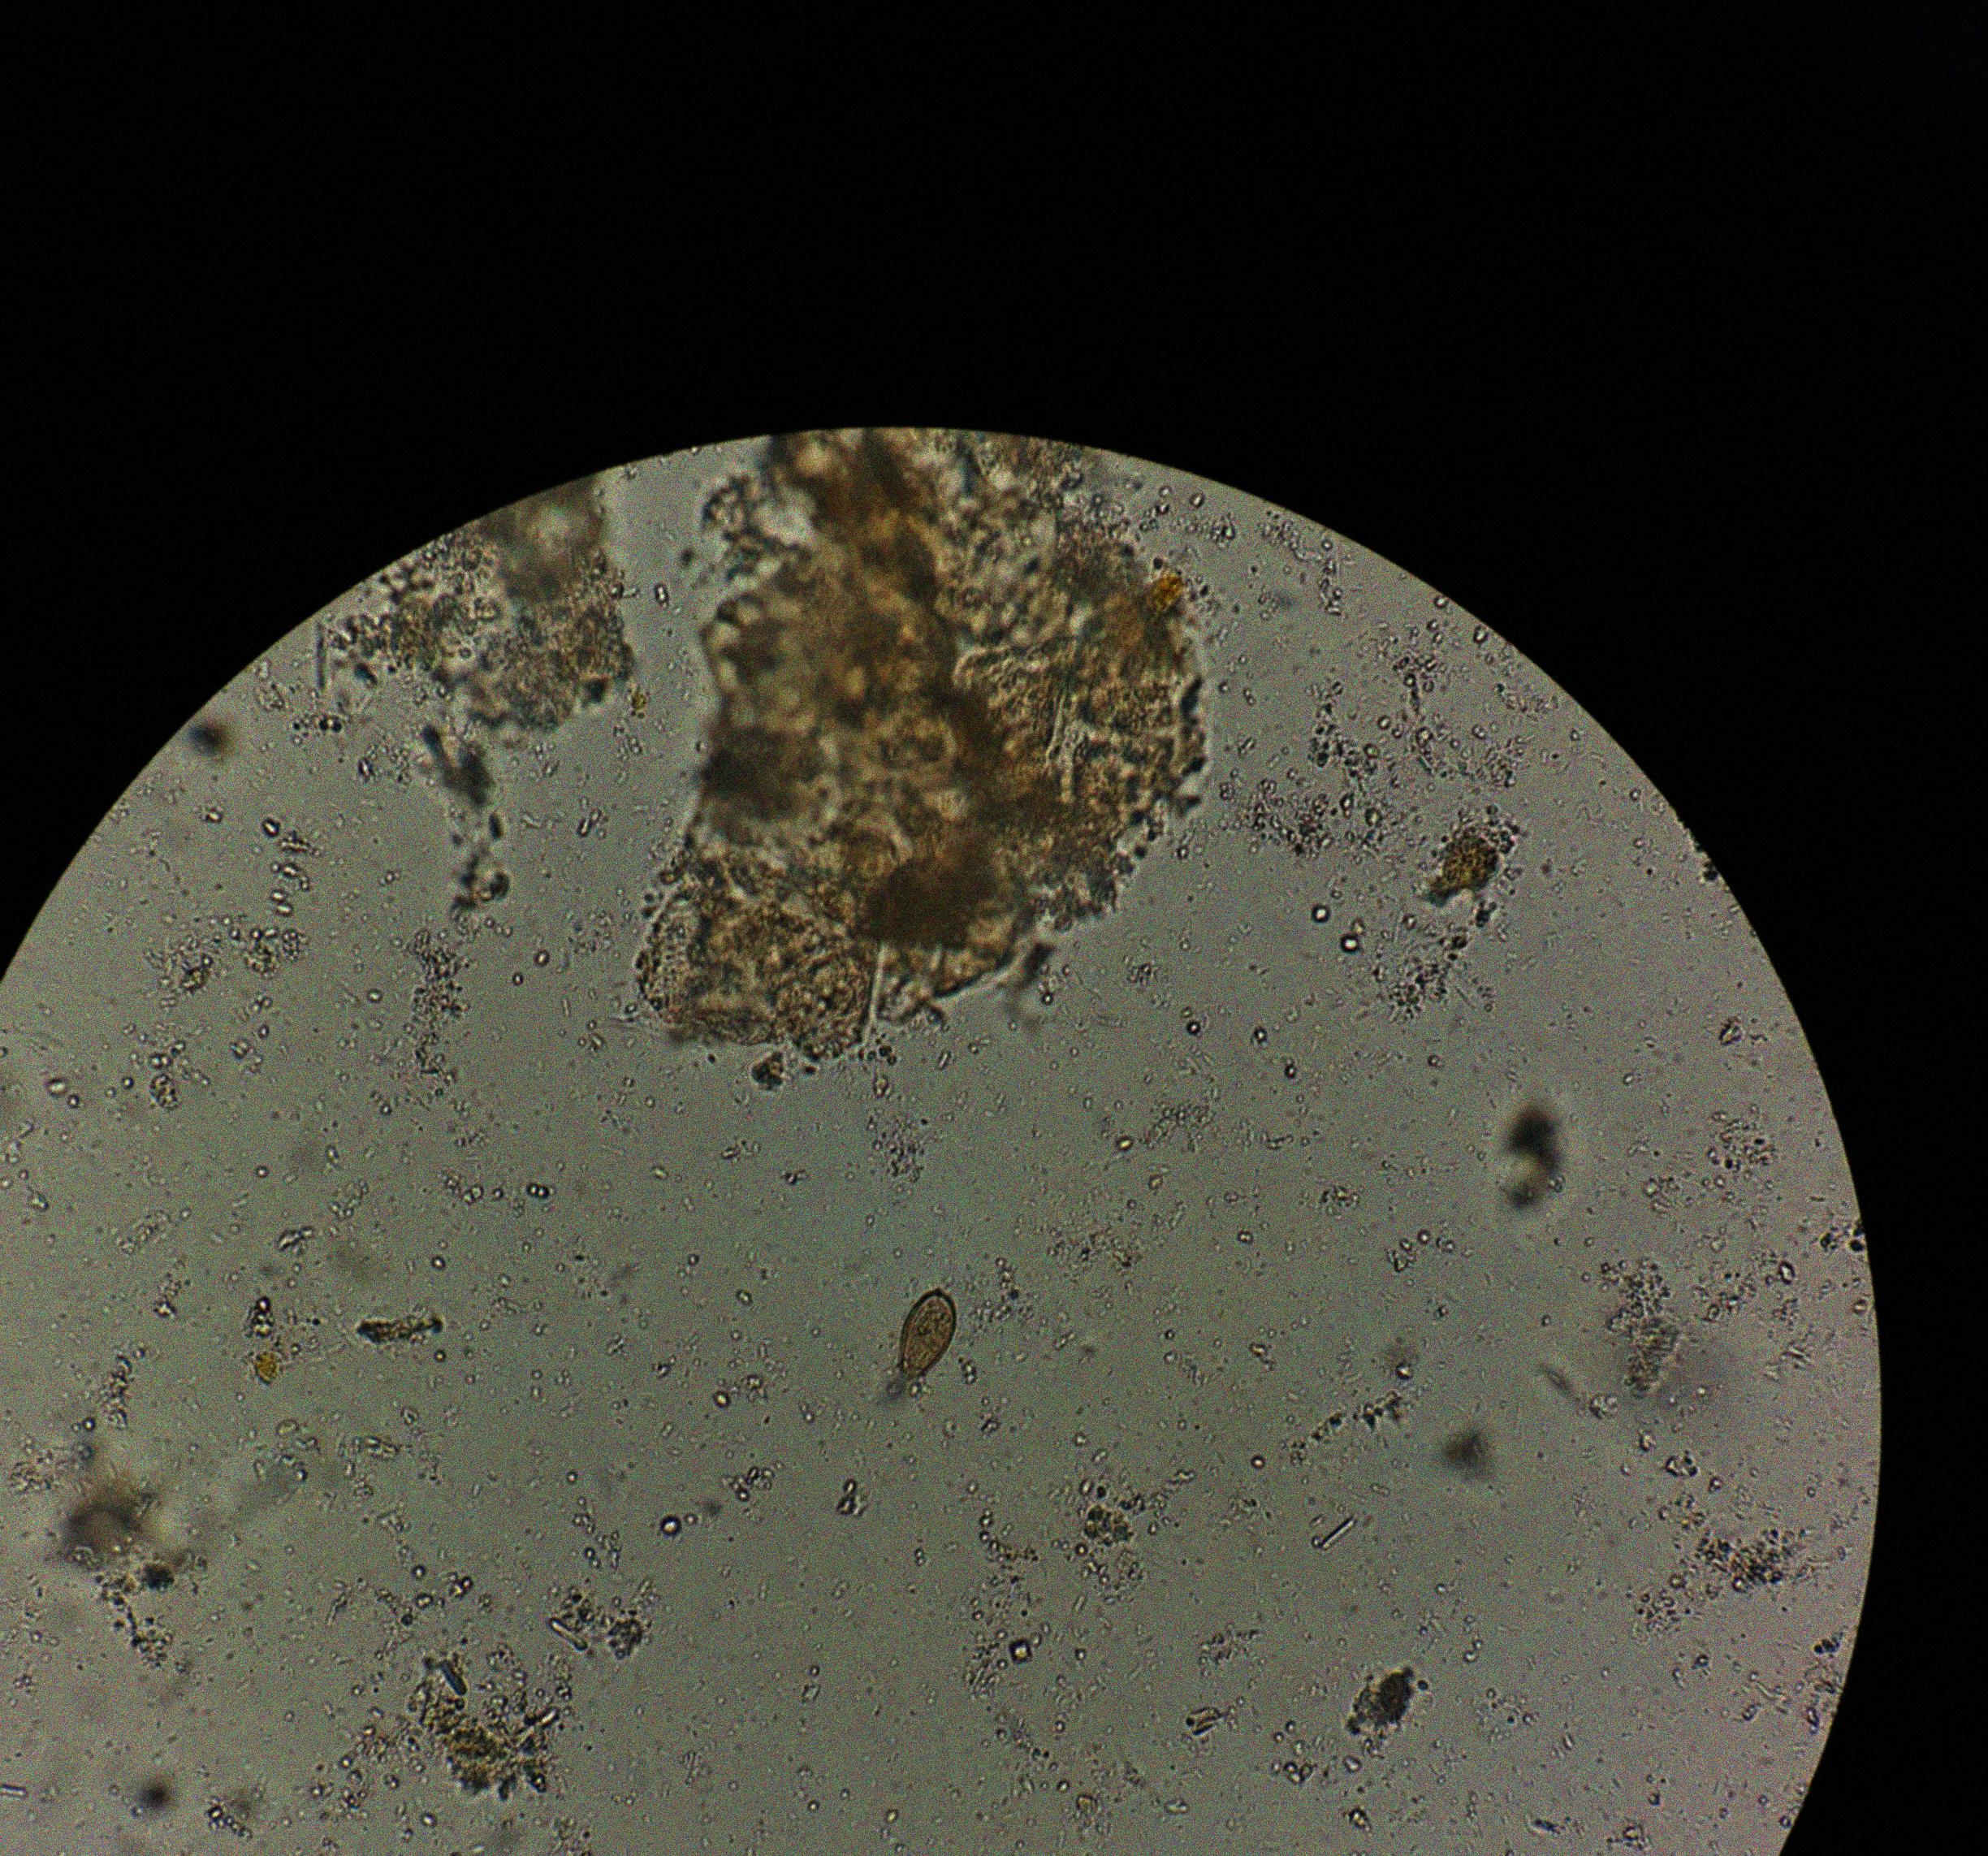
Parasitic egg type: Opisthorchis viverrine